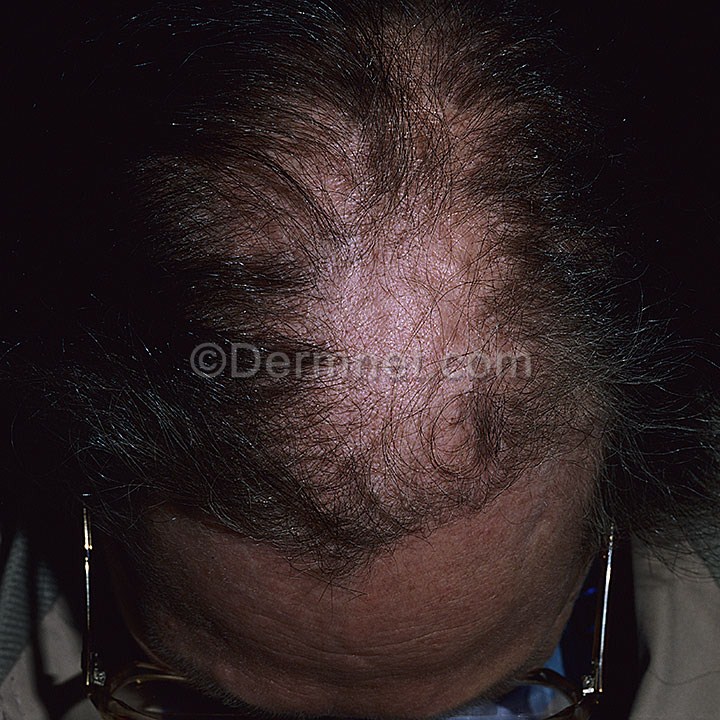
Disease: Hair Loss Photos Alopecia and other Hair Diseases